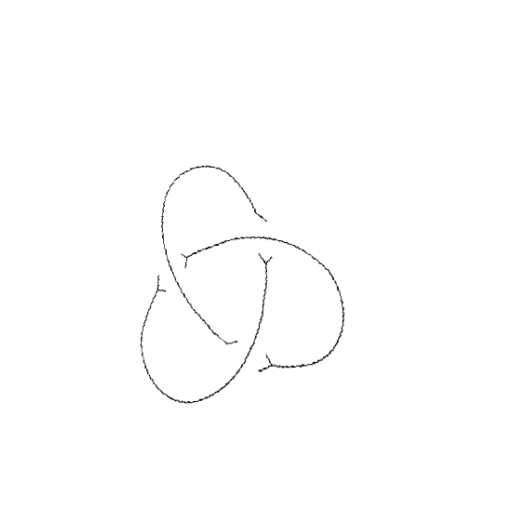
Crossing number: 3